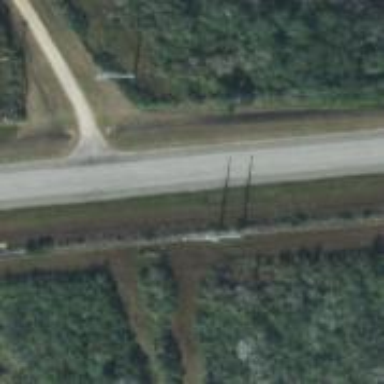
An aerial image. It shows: Power pole.